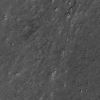
Atmospheric dust classification: not_dusty